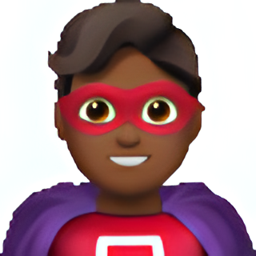
Name: man superhero medium dark skin tone
Emoji: 🦸🏾‍♂️
Group: People & Body
Sub-group: person-fantasy